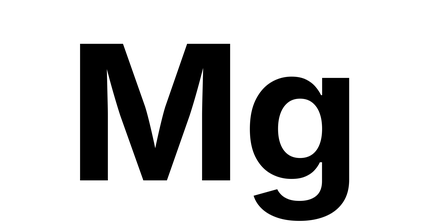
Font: Inter_Bold